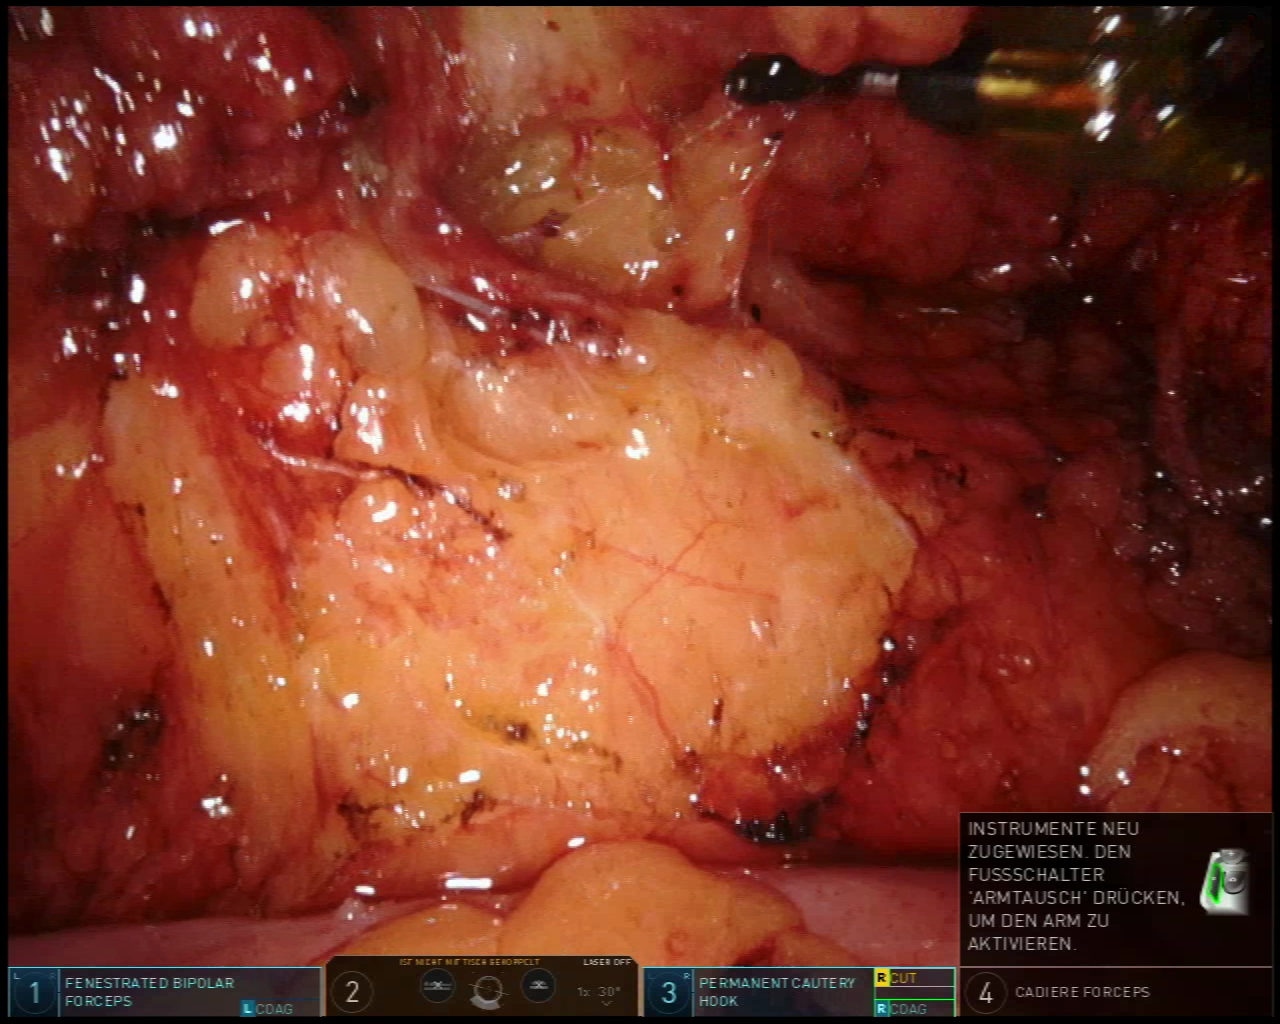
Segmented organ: inferior_mesenteric_artery
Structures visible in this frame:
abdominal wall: no
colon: yes
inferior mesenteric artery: yes
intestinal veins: no
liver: no
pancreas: no
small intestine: no
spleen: no
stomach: no
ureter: no
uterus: no
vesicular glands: no